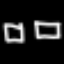
Label: square